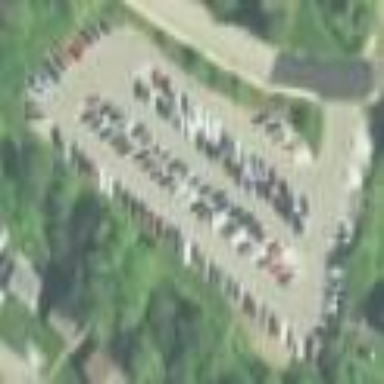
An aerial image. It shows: Parking area with surface dedicated for park and ride.